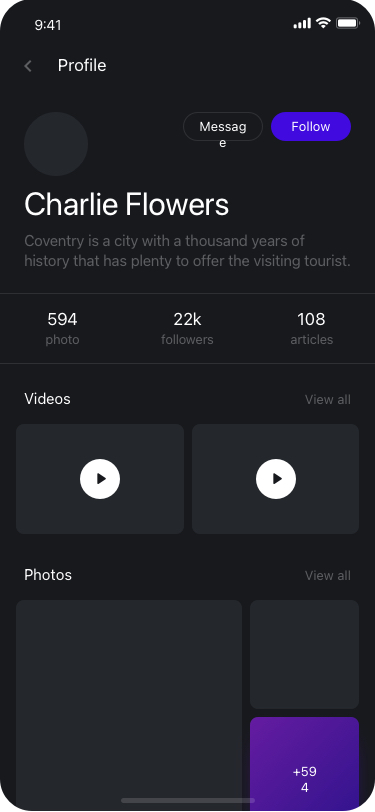
Text in this UI design:
Photos
View all
+594
22k
594
108
followers
photos
articles
Profile
Coventry is a city with a thousand years of history that has plenty to offer the visiting tourist.
Charlie Flowers
Follow
Message
Videos
View all